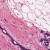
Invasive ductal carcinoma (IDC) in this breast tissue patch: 0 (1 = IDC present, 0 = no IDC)